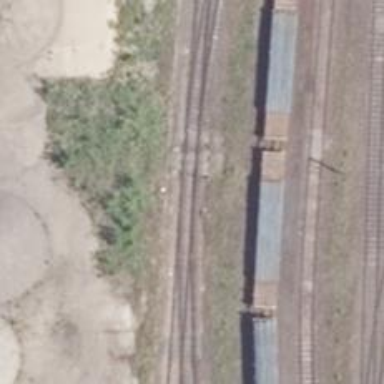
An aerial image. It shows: Railway switch.